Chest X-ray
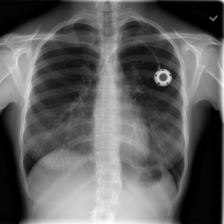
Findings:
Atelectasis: negative
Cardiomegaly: negative
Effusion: negative
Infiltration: negative
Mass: negative
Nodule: negative
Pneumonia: negative
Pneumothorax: negative
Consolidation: negative
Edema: negative
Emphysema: negative
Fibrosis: negative
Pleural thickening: negative
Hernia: negative